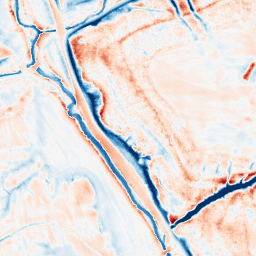
Category: classical
Decomposition family: gaussian_anisotropic
Decomposition parameters: sigma_x: 5
sigma_y: 5
Upsampling method: bicubic
Upsampling parameters: scale: 4
Upsampling scale: 4